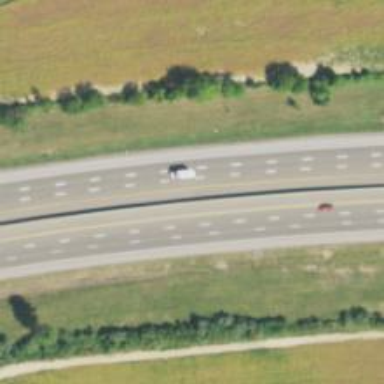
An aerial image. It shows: Motorway.